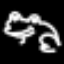
Label: frog